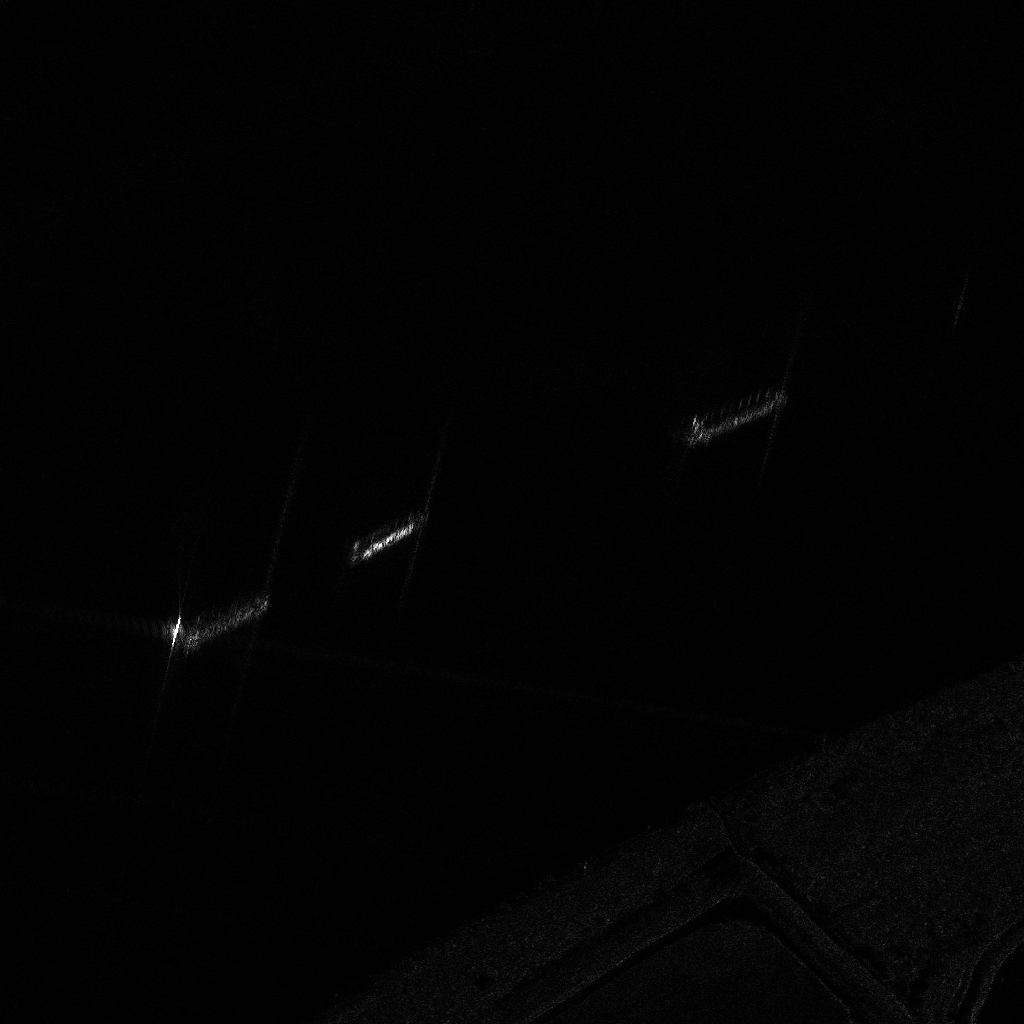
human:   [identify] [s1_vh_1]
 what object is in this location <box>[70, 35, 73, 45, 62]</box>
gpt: <ref>1 medium dredger at the right</ref>